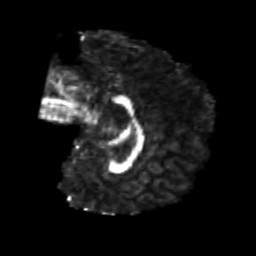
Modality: FA
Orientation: sagittal
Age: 21
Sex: male
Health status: healthy
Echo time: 0.074 s